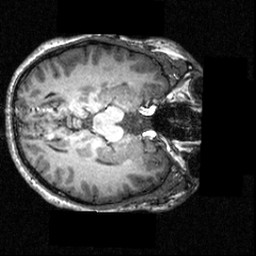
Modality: T1w
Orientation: axial
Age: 20
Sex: male
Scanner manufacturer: siemens
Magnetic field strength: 3.951 T
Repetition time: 1.5 s
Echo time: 0.00335 s